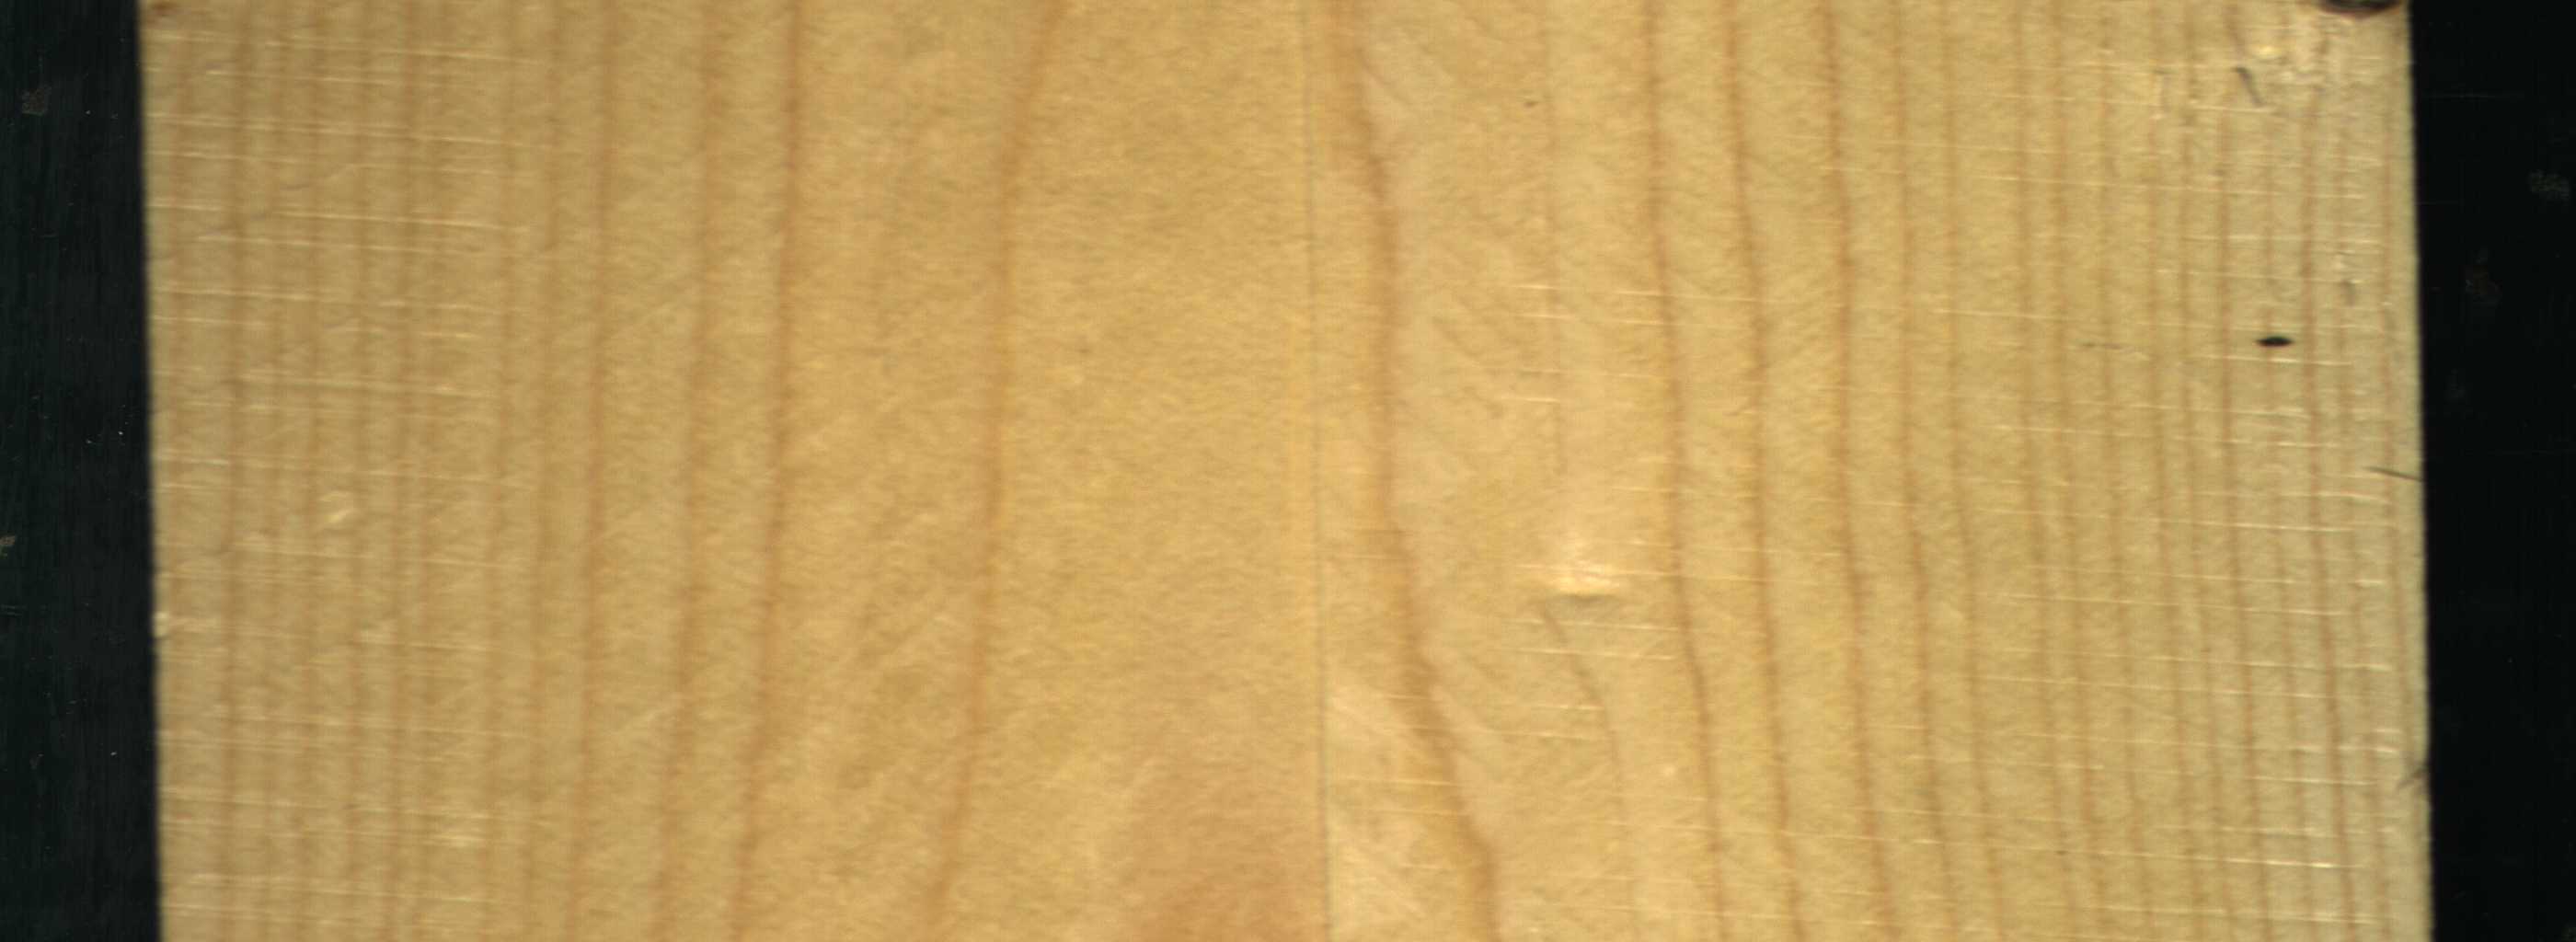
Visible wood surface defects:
Dead_Knot